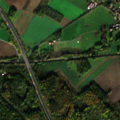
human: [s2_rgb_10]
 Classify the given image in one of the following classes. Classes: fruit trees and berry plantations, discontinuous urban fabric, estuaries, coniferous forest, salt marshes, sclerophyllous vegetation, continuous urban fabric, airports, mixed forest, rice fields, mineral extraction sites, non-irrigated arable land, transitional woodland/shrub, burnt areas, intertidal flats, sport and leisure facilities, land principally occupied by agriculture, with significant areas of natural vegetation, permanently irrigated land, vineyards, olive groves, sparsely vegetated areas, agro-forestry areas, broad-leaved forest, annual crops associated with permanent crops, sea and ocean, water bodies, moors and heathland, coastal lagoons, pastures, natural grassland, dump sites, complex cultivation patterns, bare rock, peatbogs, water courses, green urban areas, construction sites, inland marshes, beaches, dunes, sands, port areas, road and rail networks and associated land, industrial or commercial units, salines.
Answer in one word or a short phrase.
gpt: discontinuous urban fabric, non-irrigated arable land, pastures, land principally occupied by agriculture, with significant areas of natural vegetation, broad-leaved forest